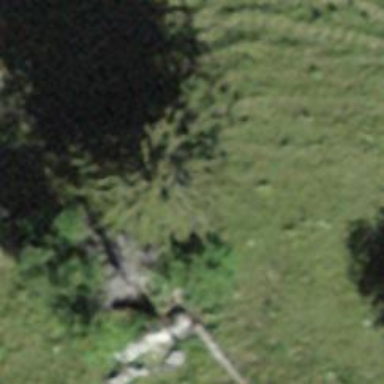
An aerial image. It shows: Needle-leaved tree in nature.